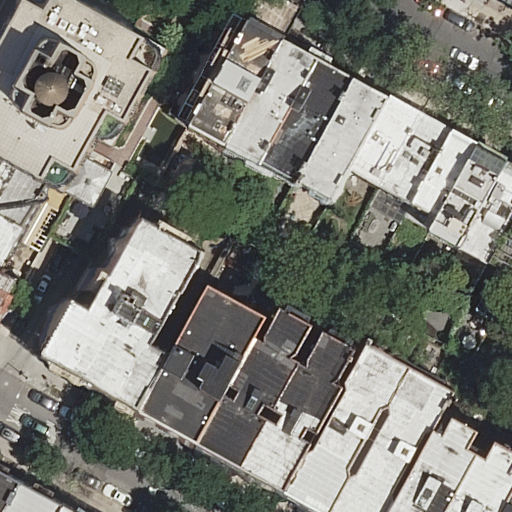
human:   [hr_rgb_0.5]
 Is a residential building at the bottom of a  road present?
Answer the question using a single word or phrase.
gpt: yes

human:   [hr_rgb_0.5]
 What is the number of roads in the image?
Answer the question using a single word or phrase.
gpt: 2

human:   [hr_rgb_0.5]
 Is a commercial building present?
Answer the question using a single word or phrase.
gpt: no

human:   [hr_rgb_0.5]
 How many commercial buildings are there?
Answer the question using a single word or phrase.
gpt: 0

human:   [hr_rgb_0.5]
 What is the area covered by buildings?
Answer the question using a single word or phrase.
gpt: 4215m2

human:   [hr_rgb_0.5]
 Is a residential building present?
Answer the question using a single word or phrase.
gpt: yes

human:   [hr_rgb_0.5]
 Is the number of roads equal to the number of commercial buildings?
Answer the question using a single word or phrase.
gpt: no

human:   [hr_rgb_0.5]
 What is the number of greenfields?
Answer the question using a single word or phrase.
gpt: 0

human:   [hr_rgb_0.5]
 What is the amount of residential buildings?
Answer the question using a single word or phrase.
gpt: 26

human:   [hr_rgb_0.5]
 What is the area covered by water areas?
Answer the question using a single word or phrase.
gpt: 0m2

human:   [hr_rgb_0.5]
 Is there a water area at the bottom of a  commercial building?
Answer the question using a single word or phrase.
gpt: no

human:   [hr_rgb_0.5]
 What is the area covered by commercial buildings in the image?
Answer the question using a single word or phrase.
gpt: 0m2

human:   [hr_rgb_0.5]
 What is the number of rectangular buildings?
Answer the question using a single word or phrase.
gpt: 19

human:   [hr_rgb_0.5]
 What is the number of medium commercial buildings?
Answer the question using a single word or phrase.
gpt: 0

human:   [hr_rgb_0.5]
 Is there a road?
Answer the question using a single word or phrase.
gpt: yes

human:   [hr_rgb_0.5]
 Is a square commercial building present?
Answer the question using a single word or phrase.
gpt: no

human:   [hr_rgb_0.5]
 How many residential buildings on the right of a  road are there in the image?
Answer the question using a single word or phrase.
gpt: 18

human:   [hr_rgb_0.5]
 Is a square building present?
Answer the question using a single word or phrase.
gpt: no

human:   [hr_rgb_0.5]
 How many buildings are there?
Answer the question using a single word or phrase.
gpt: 26

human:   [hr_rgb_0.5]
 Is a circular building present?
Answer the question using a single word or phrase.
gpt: no

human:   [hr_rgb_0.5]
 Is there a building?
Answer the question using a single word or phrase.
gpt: yes

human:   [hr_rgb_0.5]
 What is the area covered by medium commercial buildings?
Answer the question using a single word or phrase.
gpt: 0m2

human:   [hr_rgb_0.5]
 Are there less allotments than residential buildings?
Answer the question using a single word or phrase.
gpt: yes

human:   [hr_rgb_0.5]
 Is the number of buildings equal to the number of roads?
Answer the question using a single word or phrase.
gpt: no

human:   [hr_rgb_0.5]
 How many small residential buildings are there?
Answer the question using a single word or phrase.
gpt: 9

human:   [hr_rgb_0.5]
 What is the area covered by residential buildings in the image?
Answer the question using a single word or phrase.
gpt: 4215m2

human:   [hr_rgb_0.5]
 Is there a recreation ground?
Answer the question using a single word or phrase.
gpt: no

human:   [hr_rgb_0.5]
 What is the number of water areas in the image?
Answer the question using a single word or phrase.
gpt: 0

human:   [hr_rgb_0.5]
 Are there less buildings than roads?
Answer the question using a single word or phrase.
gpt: no

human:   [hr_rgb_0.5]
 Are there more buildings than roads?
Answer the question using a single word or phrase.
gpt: yes

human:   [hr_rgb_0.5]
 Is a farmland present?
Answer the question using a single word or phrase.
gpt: no

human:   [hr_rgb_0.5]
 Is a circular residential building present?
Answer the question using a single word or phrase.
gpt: no

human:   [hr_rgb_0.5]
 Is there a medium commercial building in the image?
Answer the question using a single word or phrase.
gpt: no

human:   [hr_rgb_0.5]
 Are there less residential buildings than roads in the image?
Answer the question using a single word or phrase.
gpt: no

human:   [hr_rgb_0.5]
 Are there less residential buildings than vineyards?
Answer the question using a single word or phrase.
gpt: no

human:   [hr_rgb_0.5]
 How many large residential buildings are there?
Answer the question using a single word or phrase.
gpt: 2

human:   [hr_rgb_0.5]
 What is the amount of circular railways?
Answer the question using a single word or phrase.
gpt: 0

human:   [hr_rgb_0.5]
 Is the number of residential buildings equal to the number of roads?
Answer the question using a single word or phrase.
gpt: no

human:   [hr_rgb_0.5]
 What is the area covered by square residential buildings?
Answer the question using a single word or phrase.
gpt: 0m2

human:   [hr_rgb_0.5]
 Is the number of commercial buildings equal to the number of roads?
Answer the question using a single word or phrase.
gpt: no

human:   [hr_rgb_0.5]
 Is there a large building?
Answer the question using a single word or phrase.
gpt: yes

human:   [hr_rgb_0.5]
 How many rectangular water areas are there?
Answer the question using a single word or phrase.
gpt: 0

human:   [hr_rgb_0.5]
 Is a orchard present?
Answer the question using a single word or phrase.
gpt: no

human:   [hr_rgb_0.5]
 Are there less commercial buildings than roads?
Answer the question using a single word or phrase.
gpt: yes

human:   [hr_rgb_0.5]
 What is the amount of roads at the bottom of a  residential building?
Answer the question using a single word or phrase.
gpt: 2

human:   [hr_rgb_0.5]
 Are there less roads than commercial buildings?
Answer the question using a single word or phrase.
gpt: no

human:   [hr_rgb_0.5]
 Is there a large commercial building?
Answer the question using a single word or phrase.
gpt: no

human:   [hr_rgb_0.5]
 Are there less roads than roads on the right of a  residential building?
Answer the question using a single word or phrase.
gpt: no

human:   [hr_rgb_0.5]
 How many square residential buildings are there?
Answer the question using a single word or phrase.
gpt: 0

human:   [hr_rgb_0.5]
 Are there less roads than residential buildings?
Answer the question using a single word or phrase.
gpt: yes

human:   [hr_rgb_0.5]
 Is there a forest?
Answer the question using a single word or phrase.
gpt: no

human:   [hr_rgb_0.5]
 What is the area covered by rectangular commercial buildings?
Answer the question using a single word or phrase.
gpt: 0m2

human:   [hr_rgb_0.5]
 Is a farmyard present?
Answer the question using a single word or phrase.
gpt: no

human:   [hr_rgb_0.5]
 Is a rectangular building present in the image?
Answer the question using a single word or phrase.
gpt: yes

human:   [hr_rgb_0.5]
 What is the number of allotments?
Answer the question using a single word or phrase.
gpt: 0

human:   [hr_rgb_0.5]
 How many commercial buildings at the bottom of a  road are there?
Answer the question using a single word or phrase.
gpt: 0

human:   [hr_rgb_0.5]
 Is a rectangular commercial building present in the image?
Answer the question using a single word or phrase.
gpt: no

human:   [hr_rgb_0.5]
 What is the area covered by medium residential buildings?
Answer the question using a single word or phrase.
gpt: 2681m2

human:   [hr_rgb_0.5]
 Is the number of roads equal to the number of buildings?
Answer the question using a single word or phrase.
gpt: no

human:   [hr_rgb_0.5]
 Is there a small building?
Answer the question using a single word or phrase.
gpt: yes

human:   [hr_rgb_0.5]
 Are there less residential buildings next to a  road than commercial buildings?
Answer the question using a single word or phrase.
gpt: no

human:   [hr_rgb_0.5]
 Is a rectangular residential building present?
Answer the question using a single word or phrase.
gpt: yes

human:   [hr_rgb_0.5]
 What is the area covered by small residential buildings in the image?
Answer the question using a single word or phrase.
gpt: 347m2

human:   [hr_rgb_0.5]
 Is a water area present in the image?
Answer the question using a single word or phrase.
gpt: no